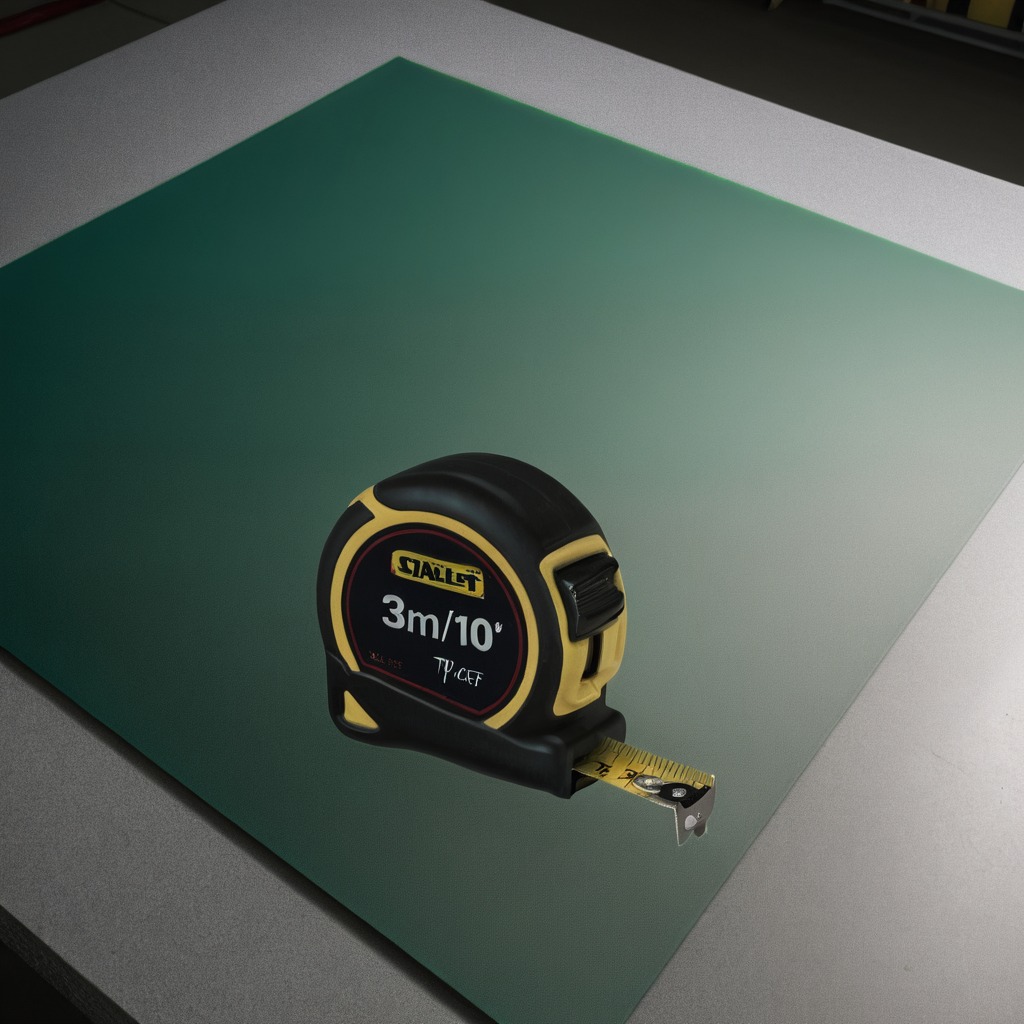
A measuring tape lies on the clean granite tabletop.